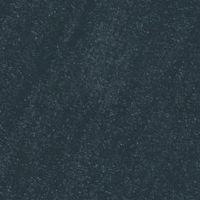
EUNIS habitat code: 14
Species observed at this site:
Tachybaptus ruficollis
Corvus corone
Podiceps cristatus
Grus grus
Cyanistes caeruleus
Fulica atra
Alcedo atthis
Anas platyrhynchos
Podiceps nigricollis
Ixobrychus minutus
Delichon urbicum
Aythya fuligula
Phelsuma nigra
Buteo buteo
Turdus merula
Chroicocephalus ridibundus
Phalacrocorax carbo
Tachymarptis melba
Colchicum autumnale
Larus michahellis
Ardea alba
Parus major
Hirundo rustica
Sterna hirundo
Ciconia ciconia
Acrocephalus scirpaceus